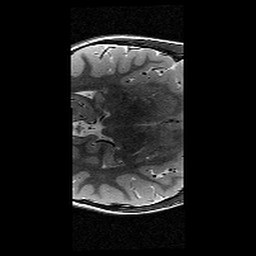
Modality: T2w
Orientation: axial
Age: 9
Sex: female
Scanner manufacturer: siemens
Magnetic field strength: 3 T
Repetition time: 9.23 s
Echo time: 0.067 s